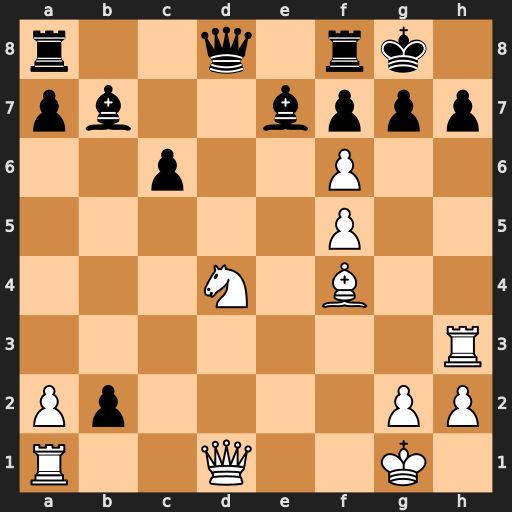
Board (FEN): r2q1rk1/pb2bppp/2p2P2/5P2/3N1B2/7R/Pp4PP/R2Q2K1
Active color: w
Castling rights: -
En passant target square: -
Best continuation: fxe7 Qxe7 Rb1